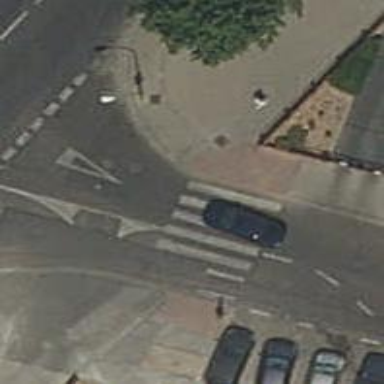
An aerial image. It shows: Uncontrolled zebra crossing on the road.